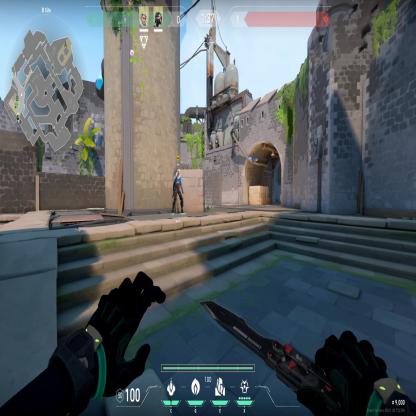
Label: teammate